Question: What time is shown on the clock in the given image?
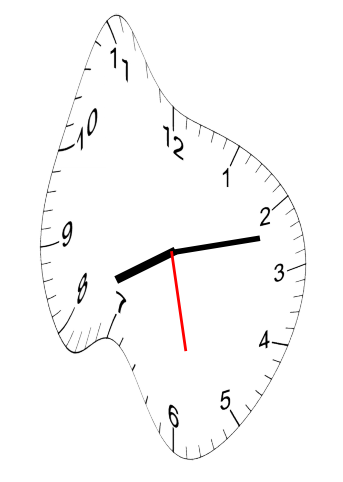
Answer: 08:12:28